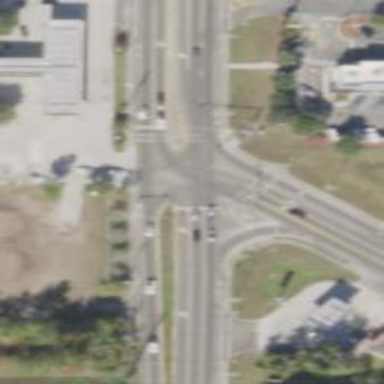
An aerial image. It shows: Footway located on traffic island.